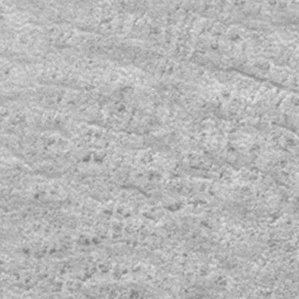
Label: frost